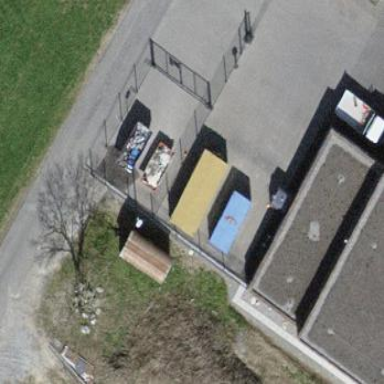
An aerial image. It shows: Recycling facility.